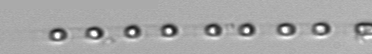
Label: Skeletonema